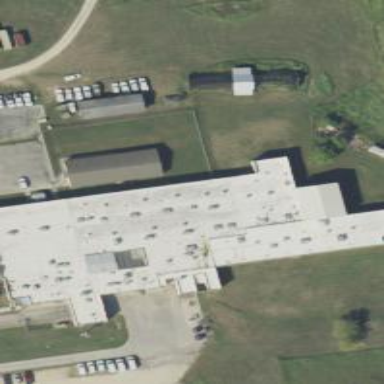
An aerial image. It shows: Prison building.